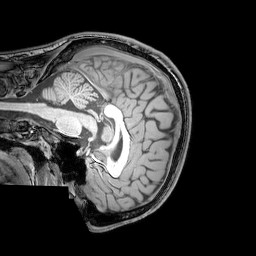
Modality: T1w
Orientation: sagittal
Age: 20
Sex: male
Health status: healthy
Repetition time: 0.081 s
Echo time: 0.037 s